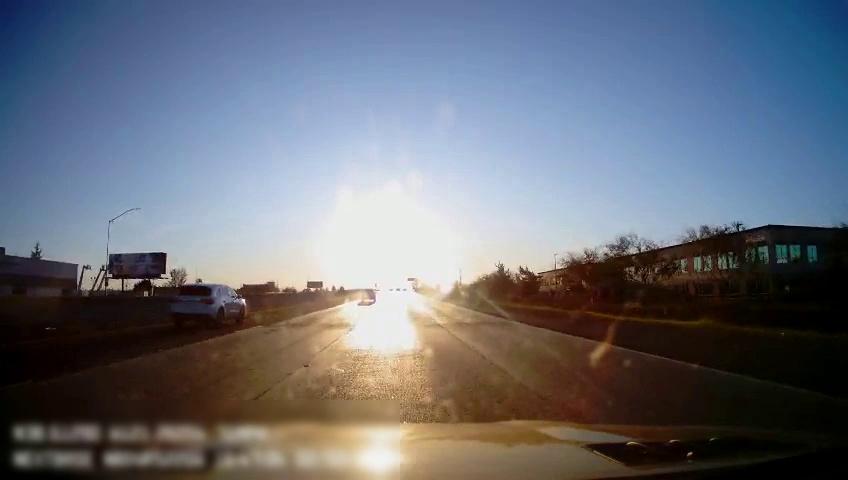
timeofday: Day
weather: Sunny
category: Drivable Space
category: Vehicles | SUV
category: Vehicles | Car
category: Lanes | Alternate Lane
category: Lanes | Alternate Lane
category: Lanes | Current Lane
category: Lanes | Alternate Lane
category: Lanes | Current Lane